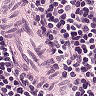
Metastatic tissue present: no